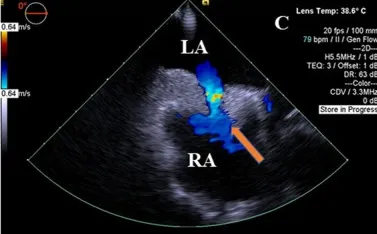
2D-TEE and 4D-TEE images revealed lipomatous hypertrophy of the atrial septum with atrial septal defect. (C) Color Doppler ultrasound of 2D-TEE showing a blood shunt from the left atrium to the right atrium (arrow) from 0. View.
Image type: radiology (ultrasound)